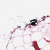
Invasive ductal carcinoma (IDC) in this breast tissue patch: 0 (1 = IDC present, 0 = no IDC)